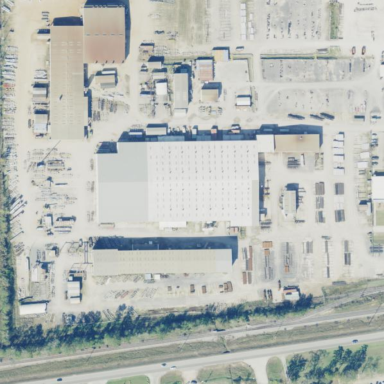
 featuring various works and structures."